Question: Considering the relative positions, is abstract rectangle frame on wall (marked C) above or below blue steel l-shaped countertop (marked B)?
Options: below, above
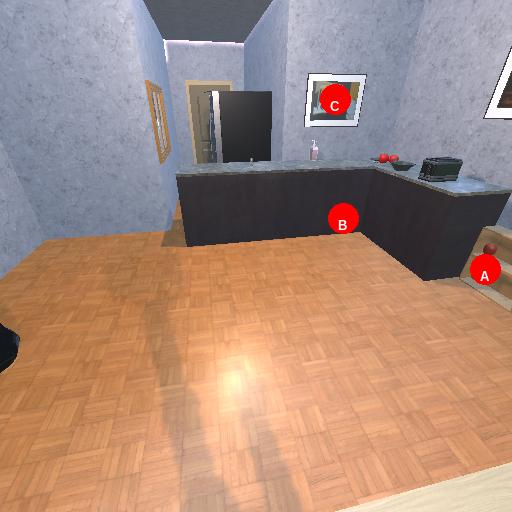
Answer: below